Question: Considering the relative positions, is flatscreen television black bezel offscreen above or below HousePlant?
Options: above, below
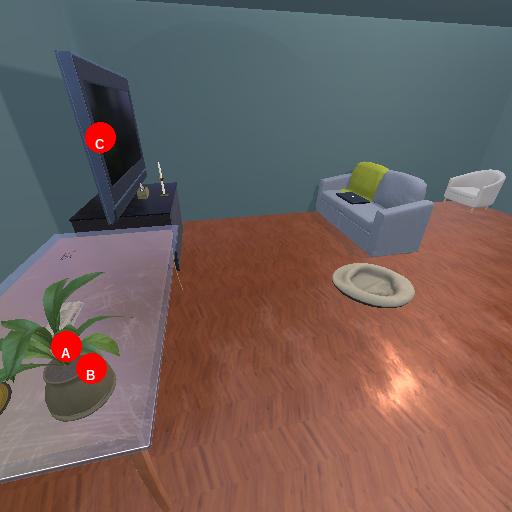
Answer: above